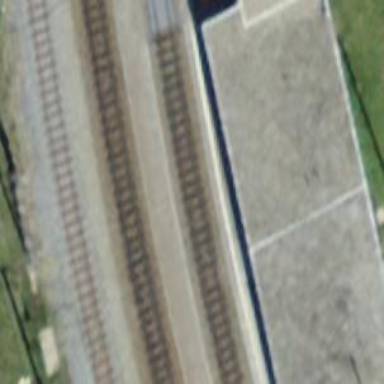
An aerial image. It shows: Train station building with flat grey roof.